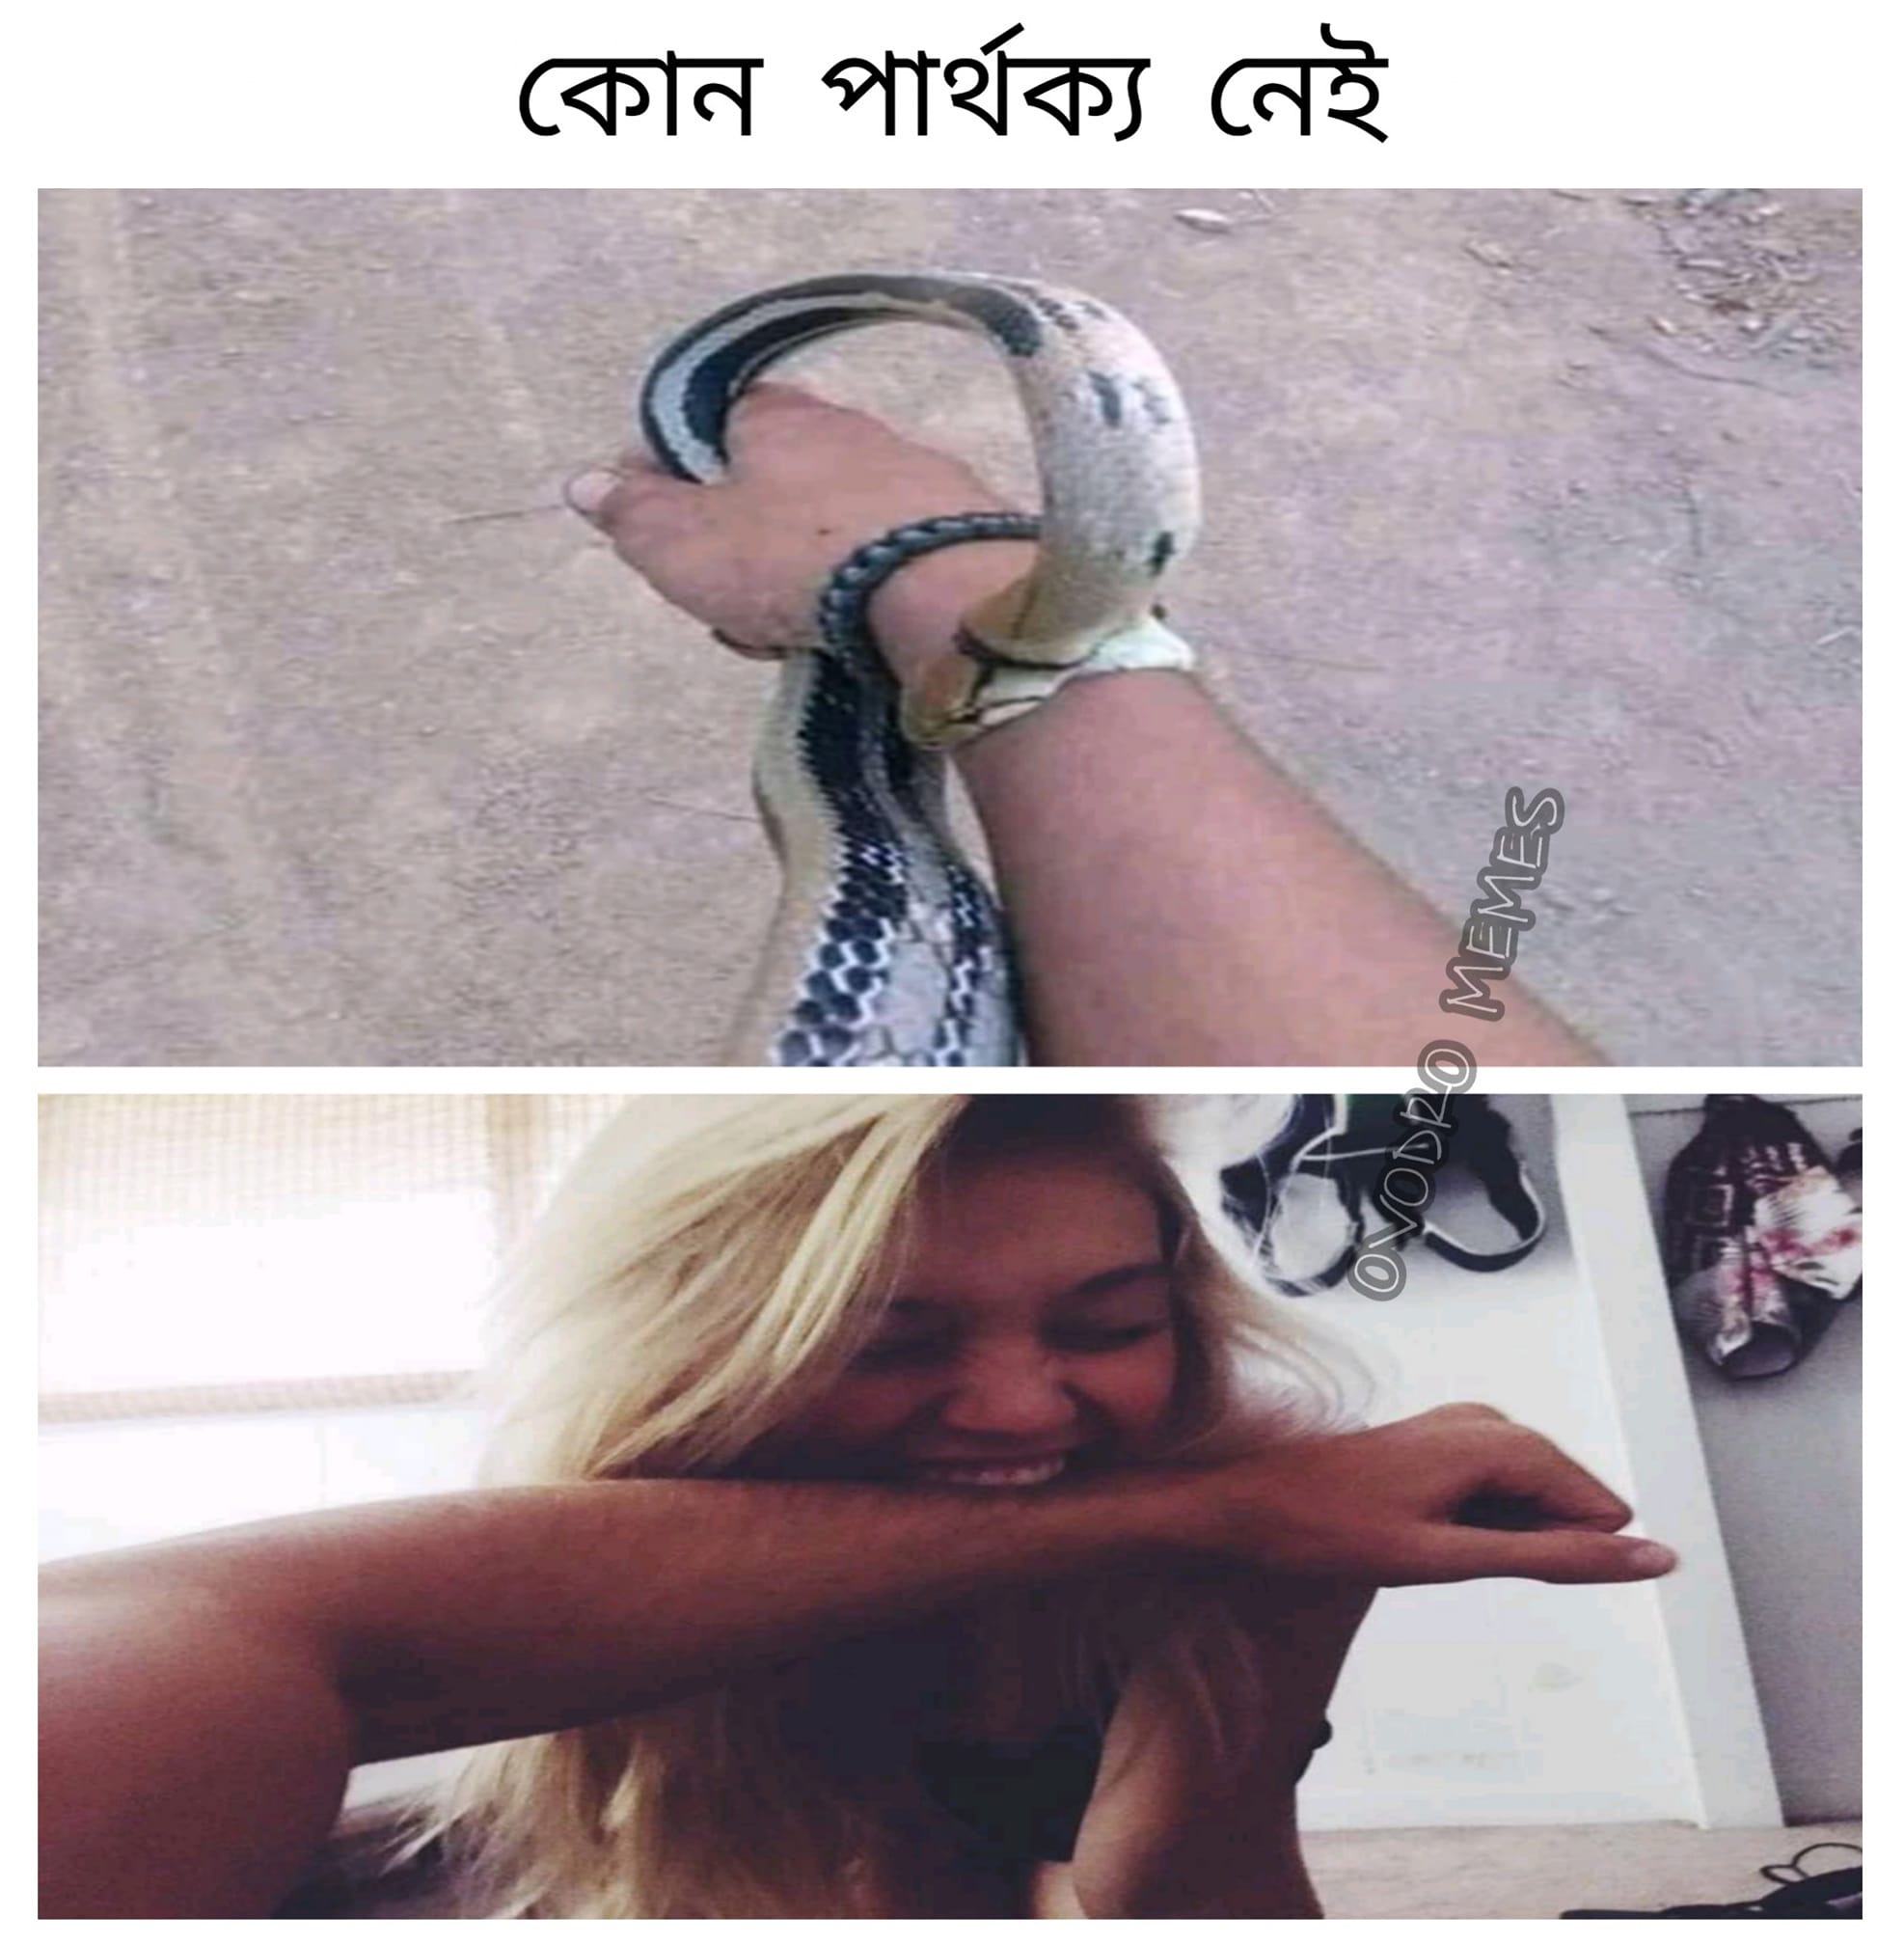
Caption: কোন পার্থক্য নেই
Label: hate